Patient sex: F
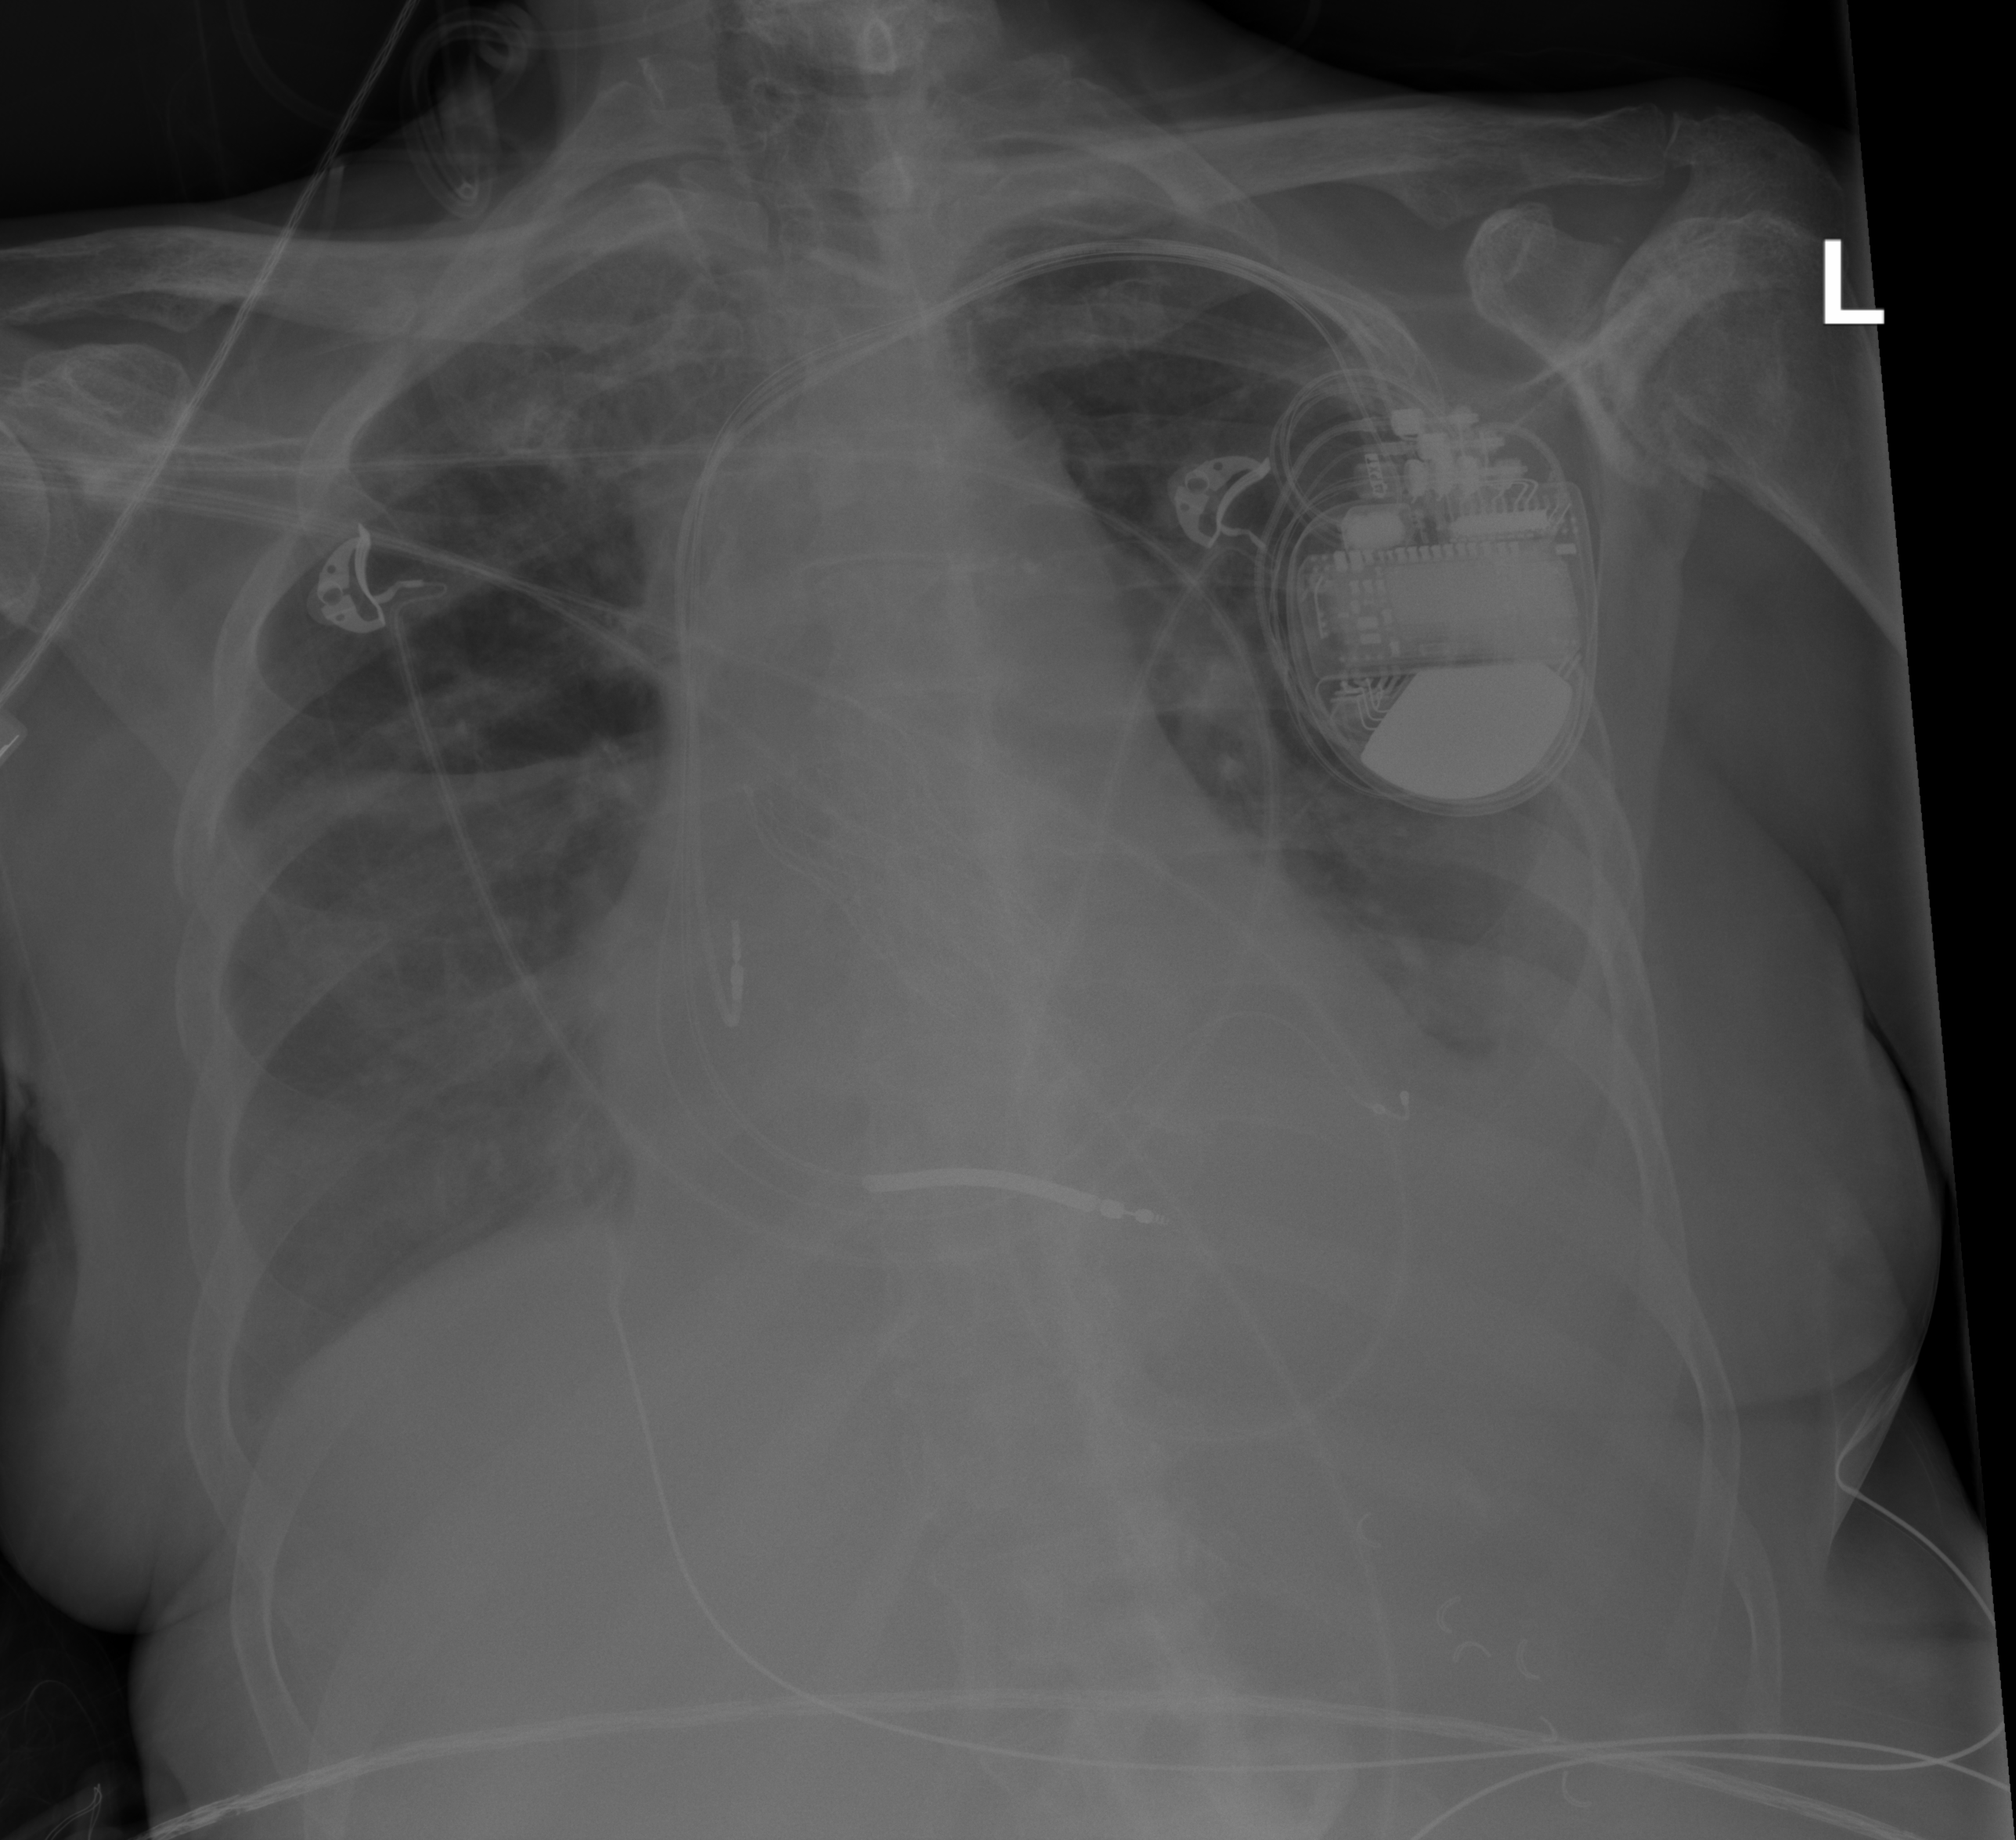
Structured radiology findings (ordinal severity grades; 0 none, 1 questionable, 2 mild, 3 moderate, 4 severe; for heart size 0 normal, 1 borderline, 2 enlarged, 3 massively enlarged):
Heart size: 1
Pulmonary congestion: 2
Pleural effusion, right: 2
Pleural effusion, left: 2
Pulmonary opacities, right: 2
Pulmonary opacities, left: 2
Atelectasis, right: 2
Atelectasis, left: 2